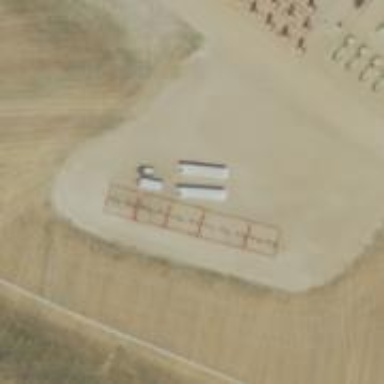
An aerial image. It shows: Petroleum well.